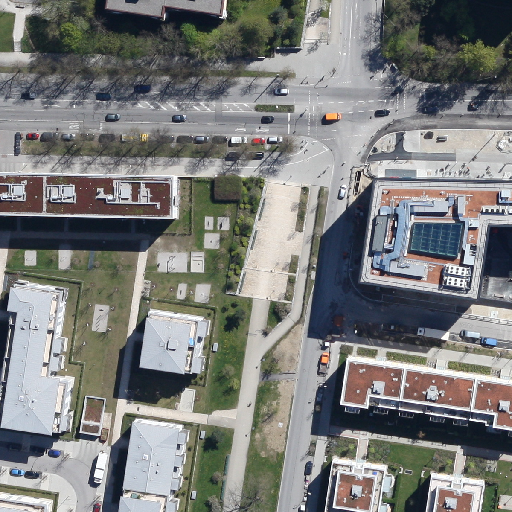
Referring expression: van in the parking area